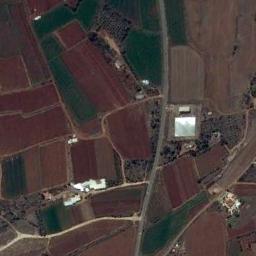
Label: rectangular_farmland